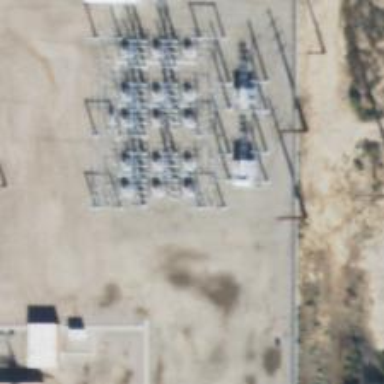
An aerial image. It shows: Switch used for power control.